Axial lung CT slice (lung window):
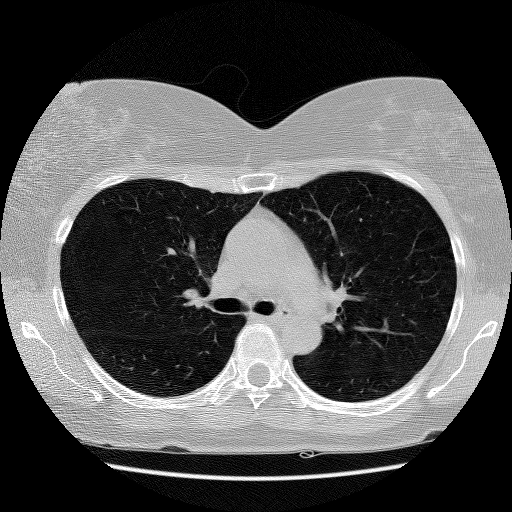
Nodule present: no